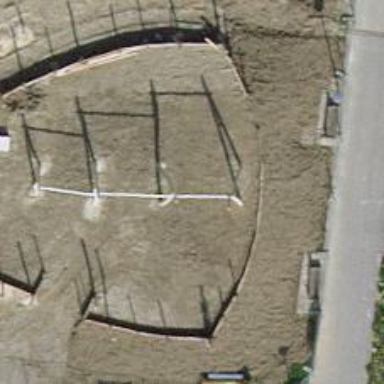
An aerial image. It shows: Playground featuring swings.